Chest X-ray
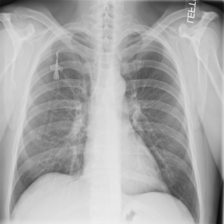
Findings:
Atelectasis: negative
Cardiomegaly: negative
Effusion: negative
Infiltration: negative
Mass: negative
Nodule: negative
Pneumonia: negative
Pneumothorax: negative
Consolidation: negative
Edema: negative
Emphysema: negative
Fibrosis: negative
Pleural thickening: negative
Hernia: negative